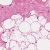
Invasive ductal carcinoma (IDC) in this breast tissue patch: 0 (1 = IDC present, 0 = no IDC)